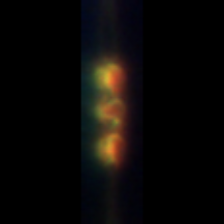
Taxon: Chaetoceros
Group: Diatoms